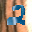
Label: 2